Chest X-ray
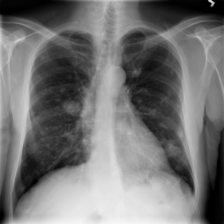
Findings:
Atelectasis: negative
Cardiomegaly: negative
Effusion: negative
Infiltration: negative
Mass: negative
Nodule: positive
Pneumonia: negative
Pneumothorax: negative
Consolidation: negative
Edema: negative
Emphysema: negative
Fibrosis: negative
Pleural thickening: negative
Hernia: negative